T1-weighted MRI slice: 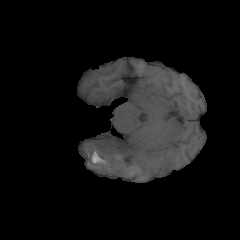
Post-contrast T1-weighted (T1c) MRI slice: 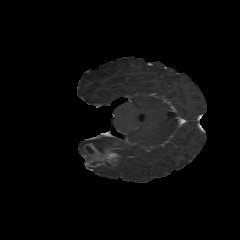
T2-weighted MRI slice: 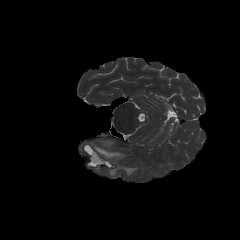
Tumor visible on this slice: yes